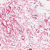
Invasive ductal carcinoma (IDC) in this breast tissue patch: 0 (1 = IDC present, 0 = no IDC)